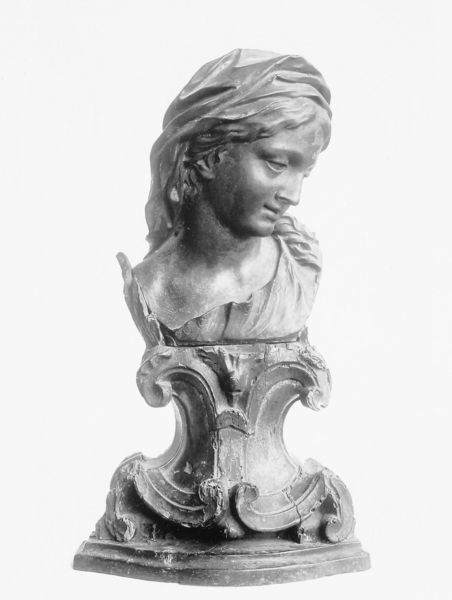
Titel: Die Einfachheit
Künstler: Guiseppe Raffaelli
Institution: Rom, Museo di Palazzo Venezia
Schlagwörter: kopf, mädchen, frau, geschwungen, licht, marmor, mund, nase, profil, blick, dame, schleier, tuch, ornament, arme, augen, barock, falten, gesicht, lang, sockel, stein, hals, portrait, haare, klassizismus, hald, idealisierung, locken, skulptur, kopfbedeckung, seitlich, wellen, kopftuch, büste, ornamente, bronze, plastik, plinthe, fotografie, antike, schönheit, traum, schwarzweiß, gedreht, halbprofil, voluten, volute, gips, turban, spiralen, spirale, anmut, bildhauer, rocaille, ohne, claudel, pladtik